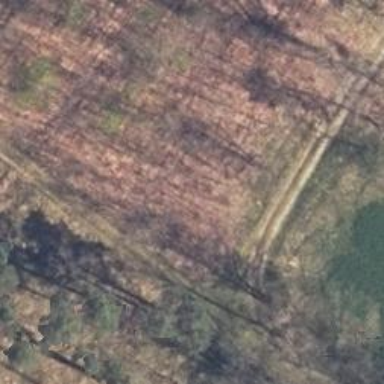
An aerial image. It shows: Dirt track road with grade 4 tracktype.